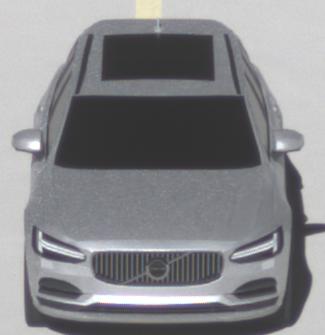
Make: Volvo
Model: V90
Detailed model: -
Model produced from: 2016
Model produced until: 2020
Doors: 5
Color: white
Road condition: dry road
Daytime: morning or afternoon
Contrast: high contrast